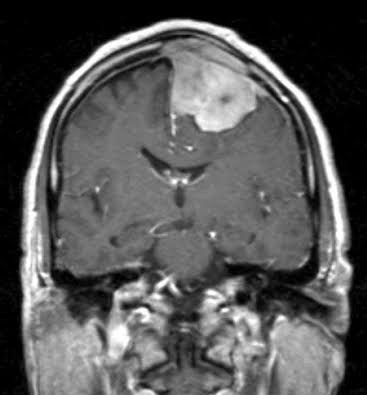
Label: meningioma